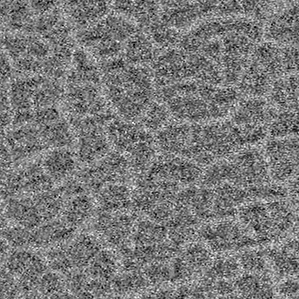
Label: frost